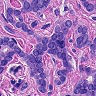
Metastatic tissue present: yes